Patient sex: M
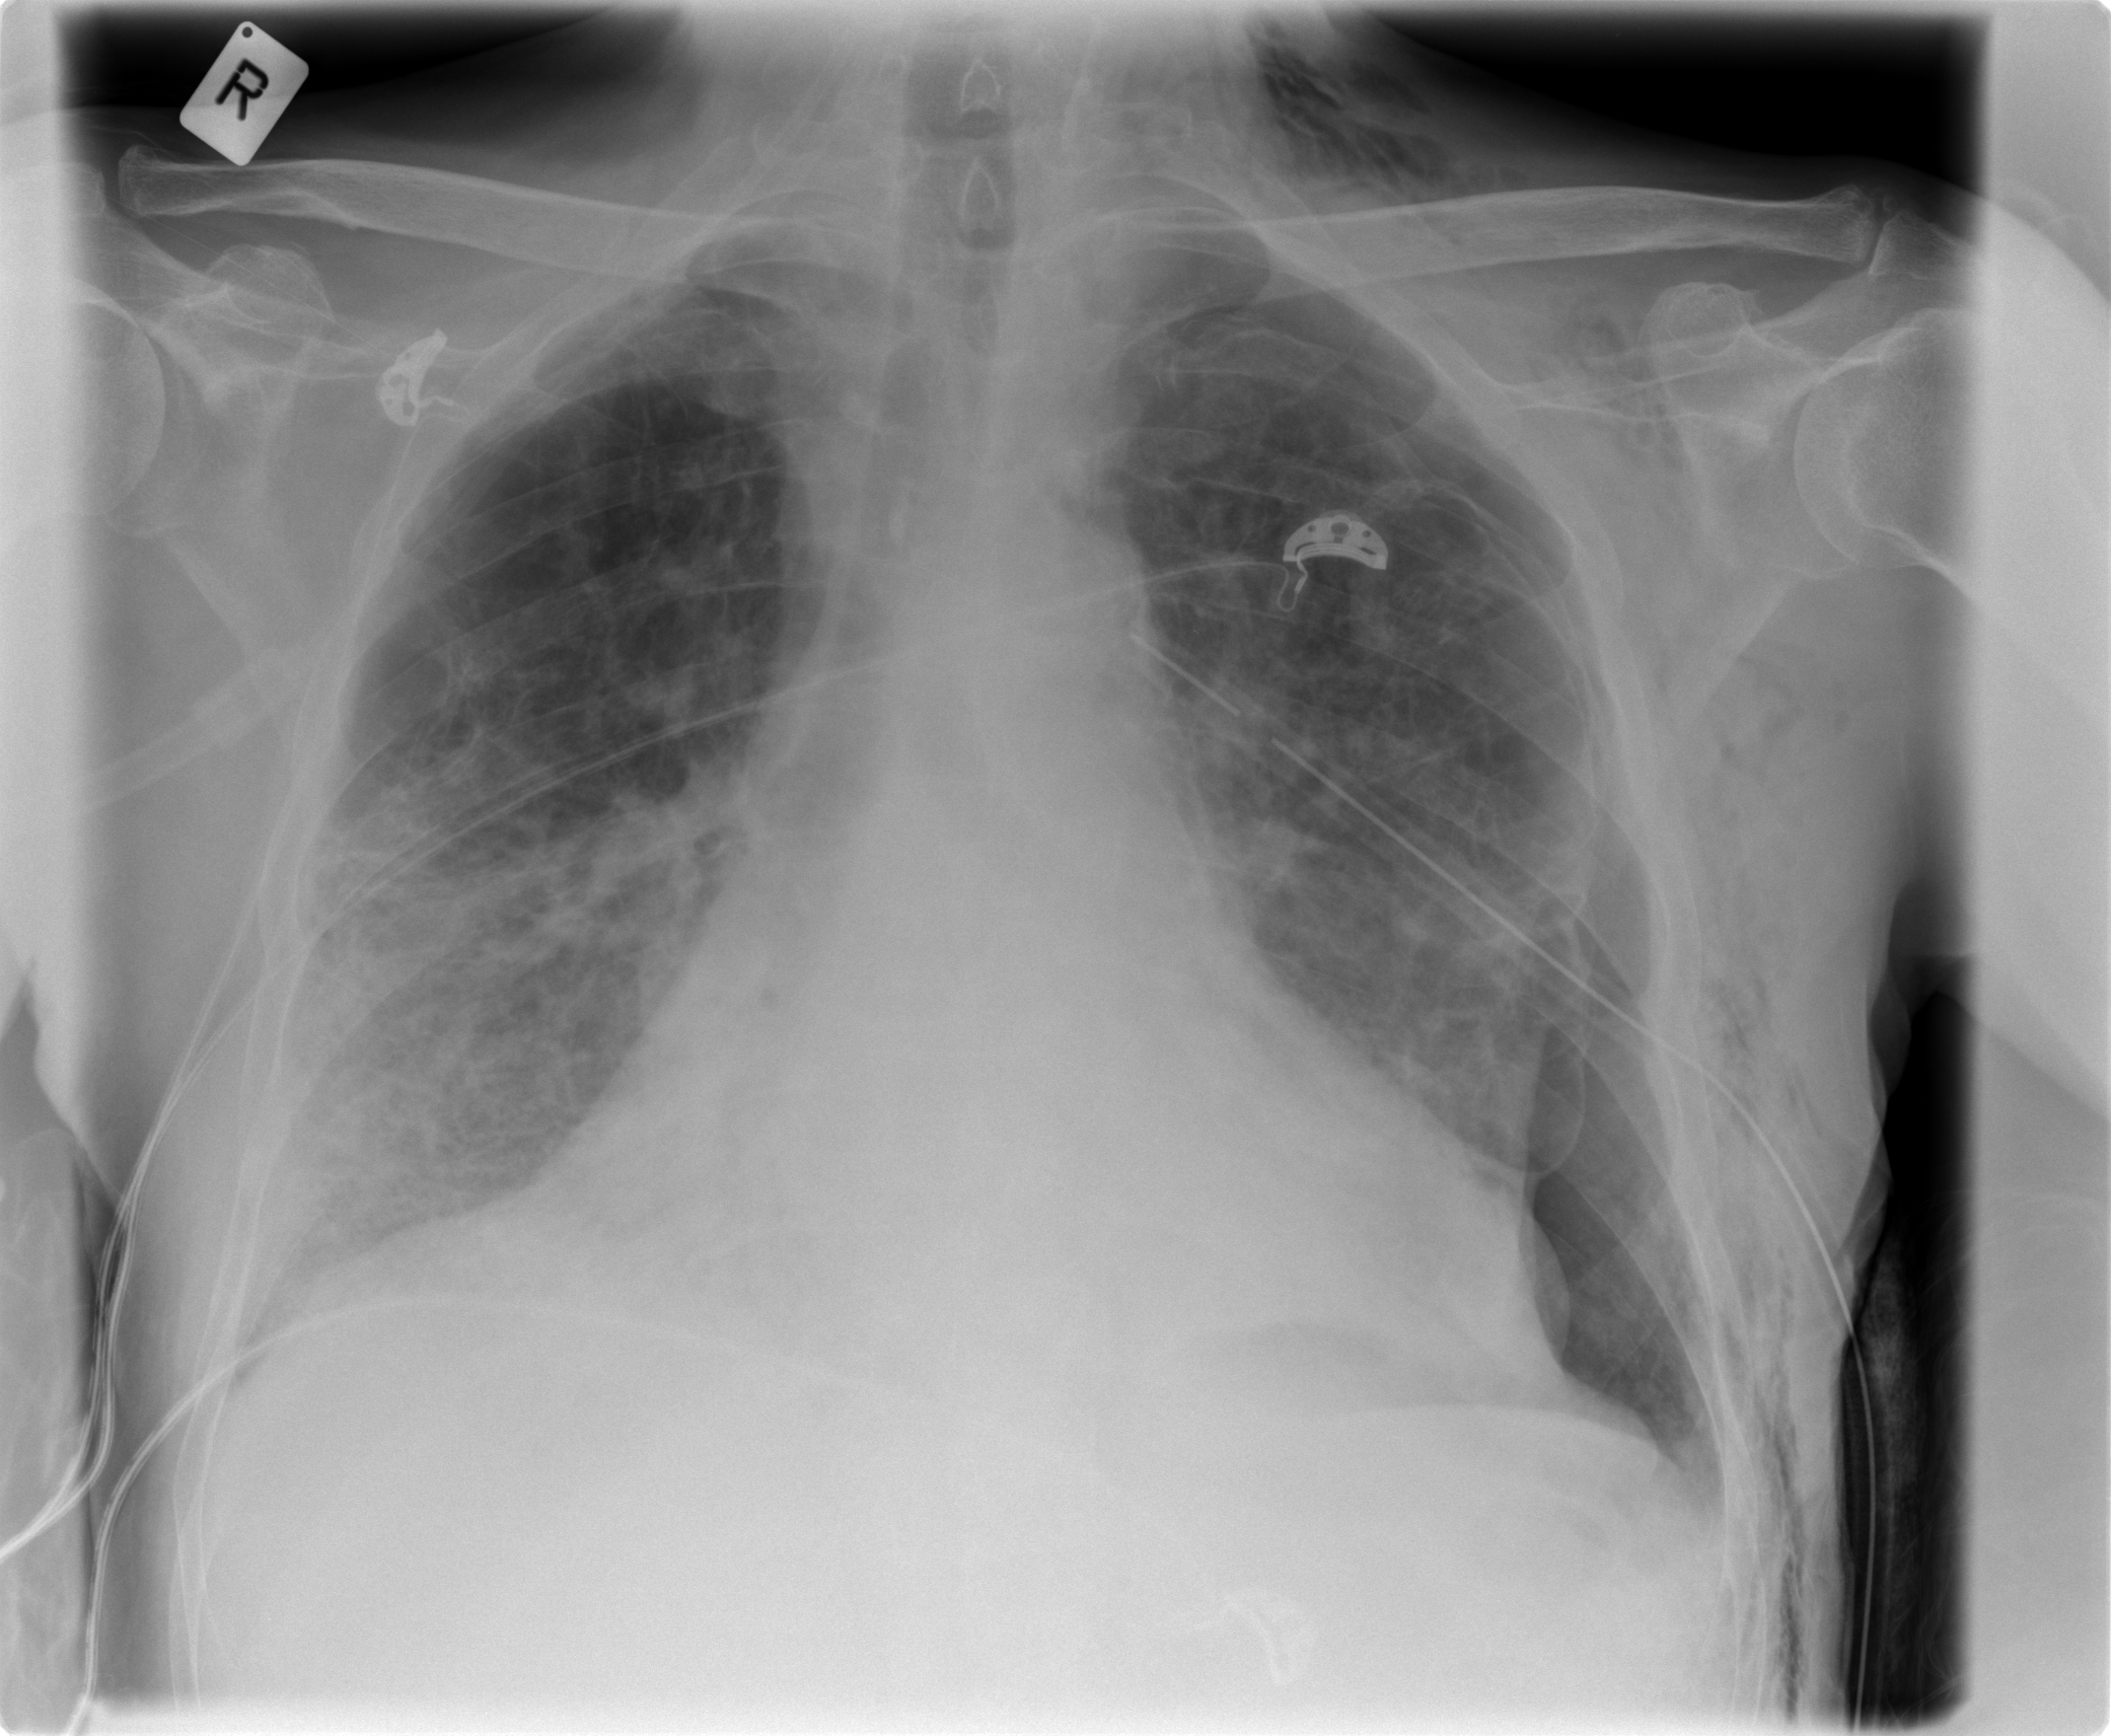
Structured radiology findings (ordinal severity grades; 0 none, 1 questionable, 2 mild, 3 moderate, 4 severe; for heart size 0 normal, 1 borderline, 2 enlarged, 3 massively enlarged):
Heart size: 2
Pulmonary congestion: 2
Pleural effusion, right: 0
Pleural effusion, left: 0
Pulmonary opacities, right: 3
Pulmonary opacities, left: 2
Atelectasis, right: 2
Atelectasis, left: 2